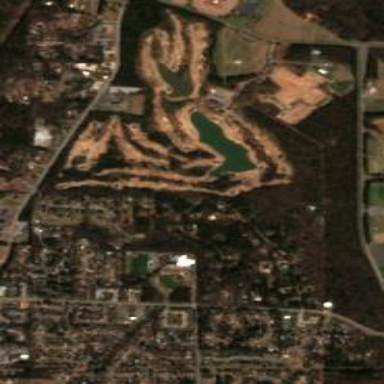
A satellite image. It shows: Golf course.